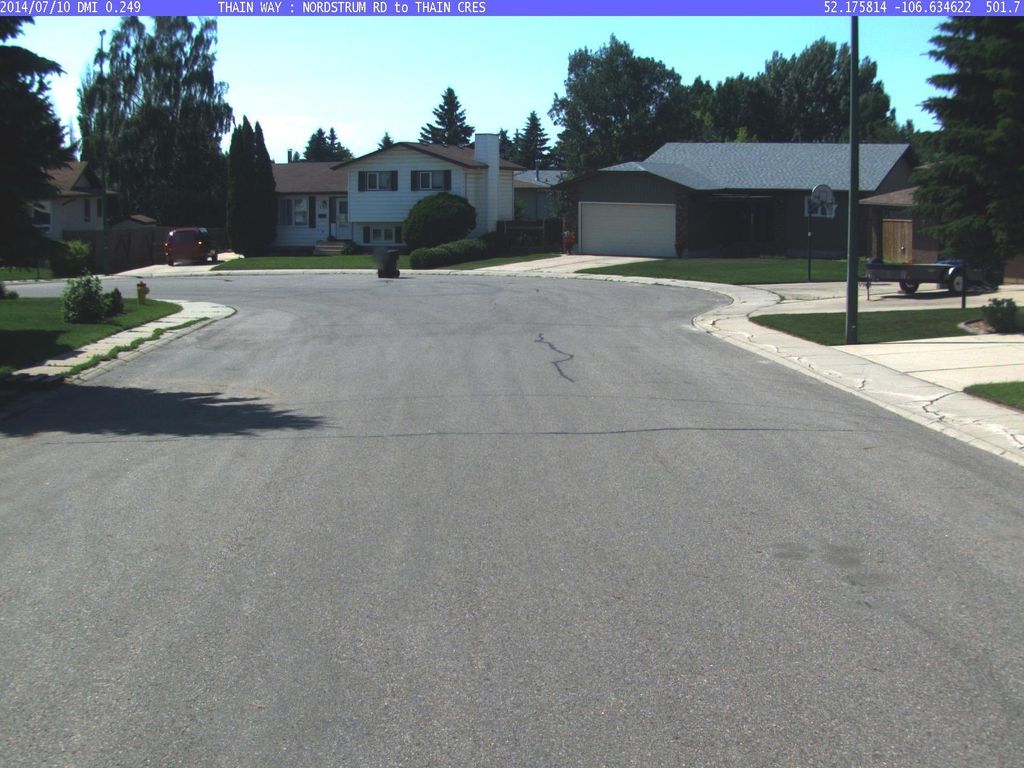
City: saskatoon